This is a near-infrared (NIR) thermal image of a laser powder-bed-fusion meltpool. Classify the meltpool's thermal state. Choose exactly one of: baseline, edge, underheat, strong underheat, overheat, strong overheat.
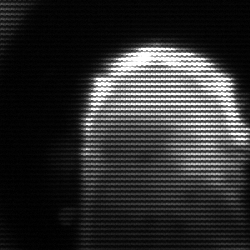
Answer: baseline